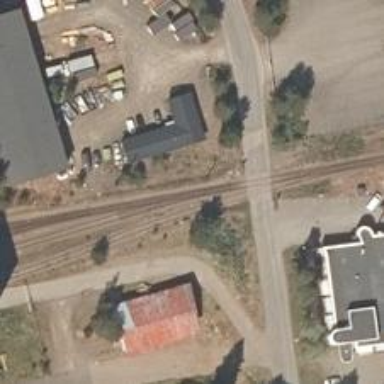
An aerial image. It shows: Signal light at railway crossing.